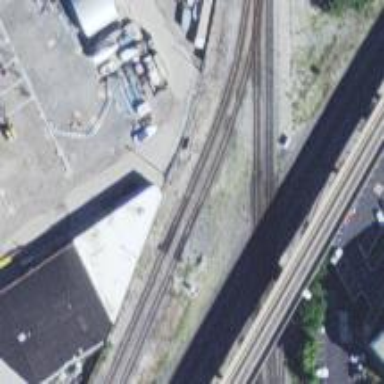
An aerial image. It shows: Junction on the railway.